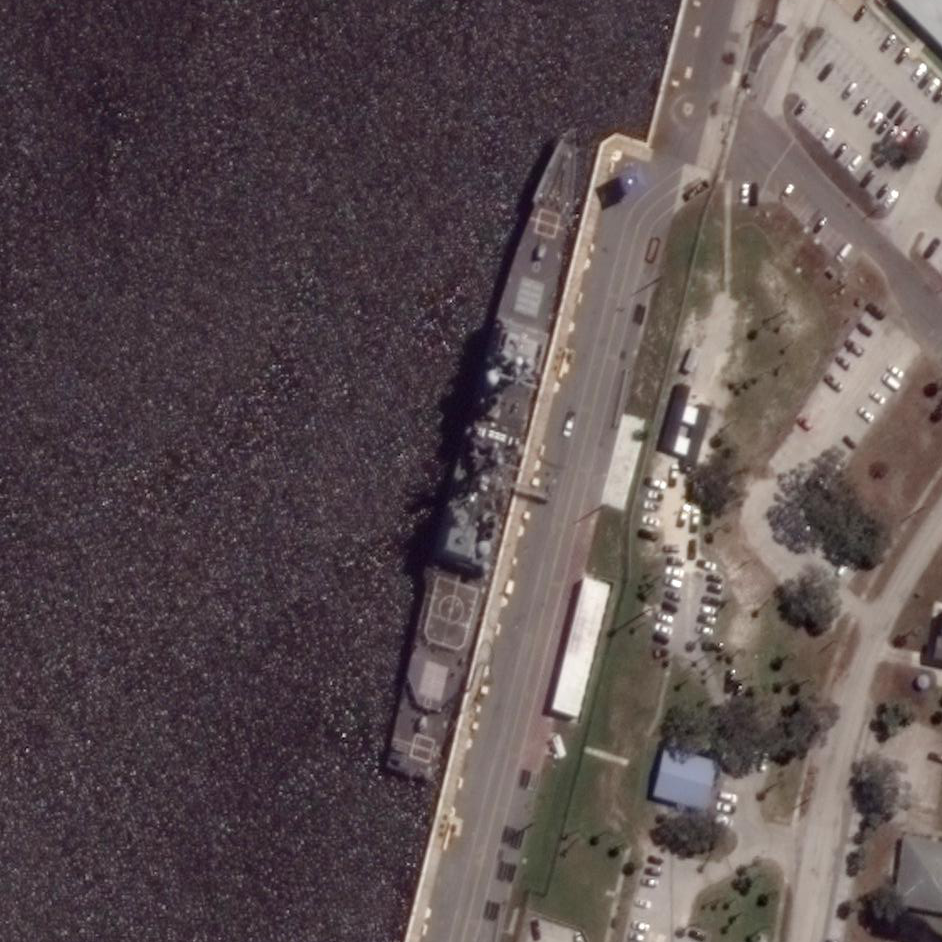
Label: cruiser